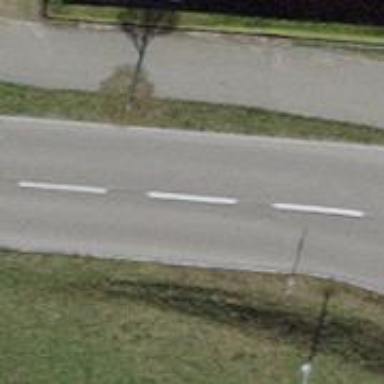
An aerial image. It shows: Tertiary road with asphalt surface.